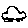
Label: car